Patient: sex F, age 43
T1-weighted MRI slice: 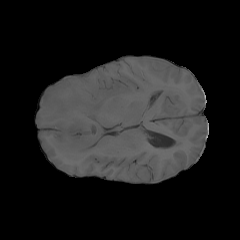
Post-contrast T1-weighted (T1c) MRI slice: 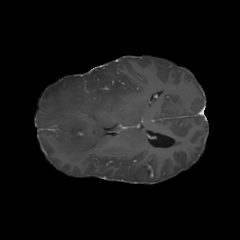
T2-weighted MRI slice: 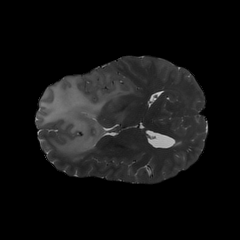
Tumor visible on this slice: yes
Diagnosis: Astrocytoma, IDH-mutant
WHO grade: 3